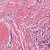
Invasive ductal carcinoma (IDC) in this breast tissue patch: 1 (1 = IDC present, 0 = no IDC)